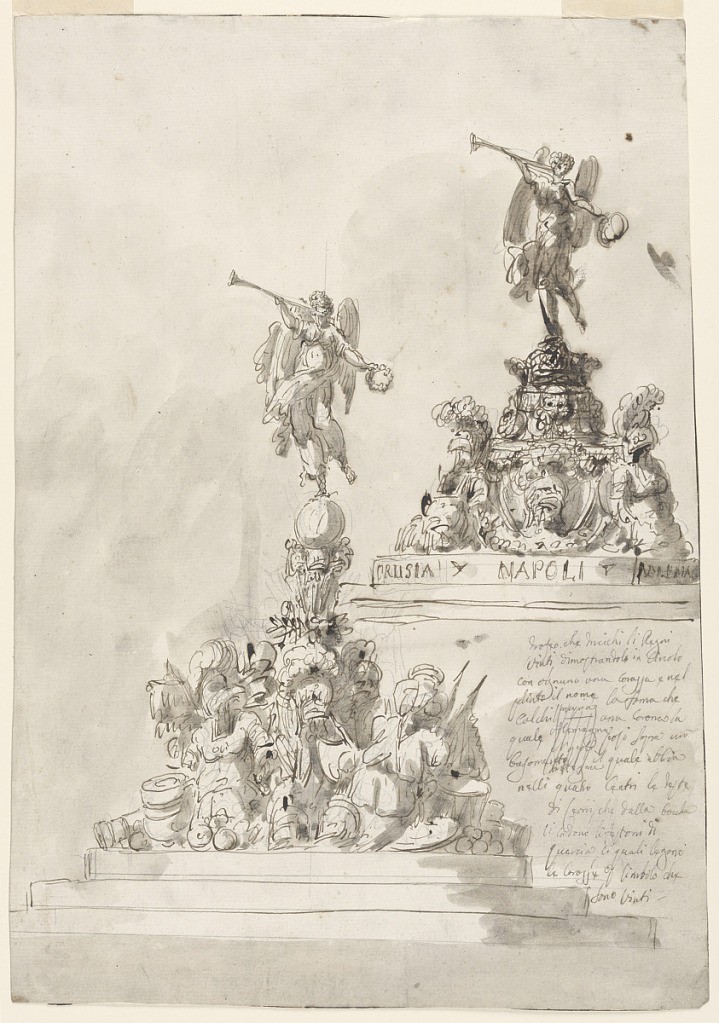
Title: Two Designs for a Pile of Trophies Surmounted by a Figure of Victory (or Fame)
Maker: Giuseppe Barberi, Italian, 1746–1809
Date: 1746–1809
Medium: Pen and brown ink, brush and gray wash, graphite on off-white laid paper
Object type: Drawing
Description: Two Designs for a Pile of Trophies Surmounted by a Figure of Victory (or Fame)